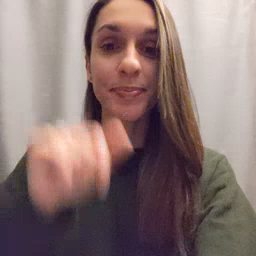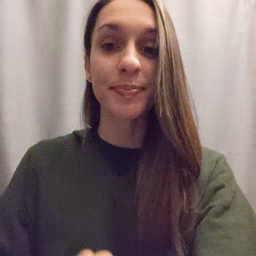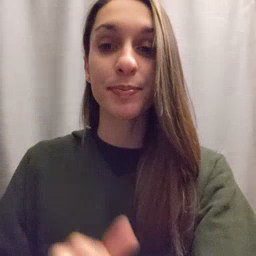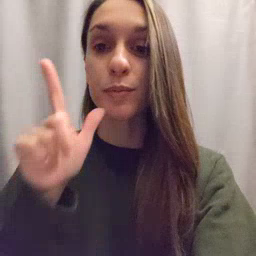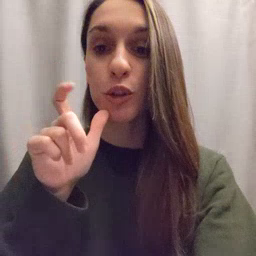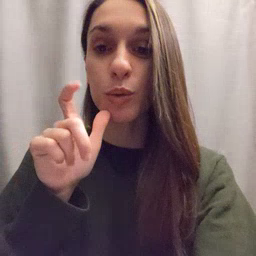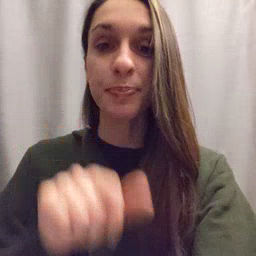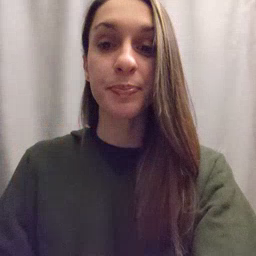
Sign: who